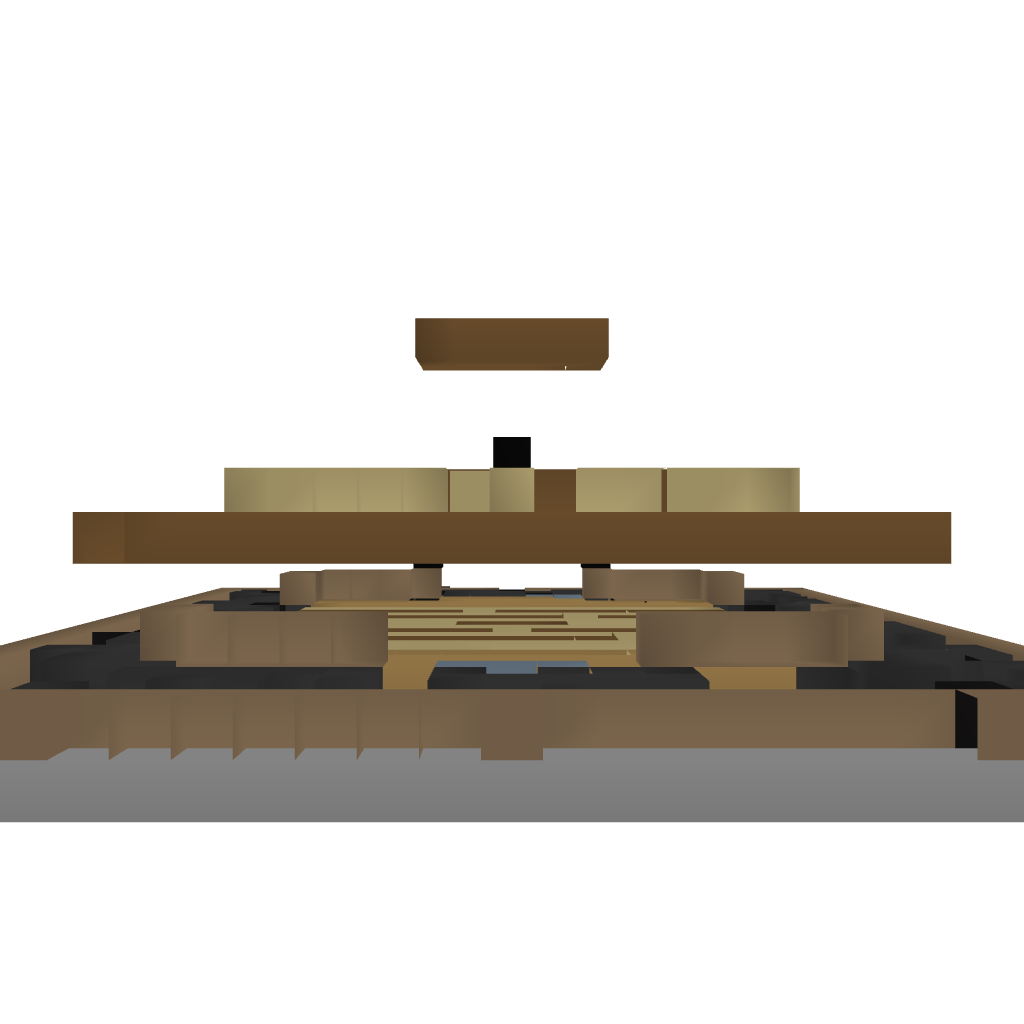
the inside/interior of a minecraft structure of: Cottage